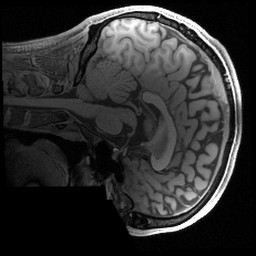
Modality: T1w
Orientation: sagittal
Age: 25
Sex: male
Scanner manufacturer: siemens
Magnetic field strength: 3 T
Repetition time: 2.4 s
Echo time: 0.00241 s